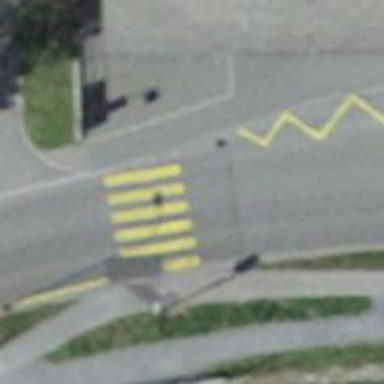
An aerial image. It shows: Zebra crossing on the road.